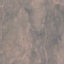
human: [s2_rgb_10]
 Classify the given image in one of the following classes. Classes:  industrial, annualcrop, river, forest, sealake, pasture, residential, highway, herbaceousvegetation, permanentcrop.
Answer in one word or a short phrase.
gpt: HerbaceousVegetation